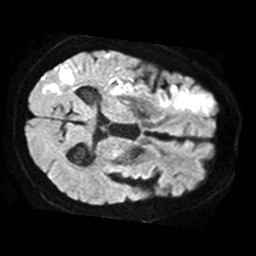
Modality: TRACE
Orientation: axial
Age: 85
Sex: male
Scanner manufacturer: philips
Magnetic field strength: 1.5 T
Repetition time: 3.542 s
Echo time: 0.09411 s